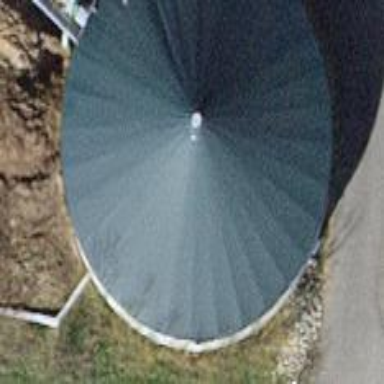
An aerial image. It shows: Silo.